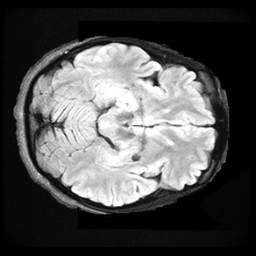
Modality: FLAIR
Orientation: axial
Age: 28
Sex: female
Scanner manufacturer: ge
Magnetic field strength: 3 T
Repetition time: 11 s
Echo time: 0.1497 s